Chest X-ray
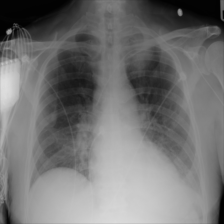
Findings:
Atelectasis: negative
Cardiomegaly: negative
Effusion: negative
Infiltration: negative
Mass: negative
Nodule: negative
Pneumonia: negative
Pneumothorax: negative
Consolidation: negative
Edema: negative
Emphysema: negative
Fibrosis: negative
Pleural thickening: negative
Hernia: negative